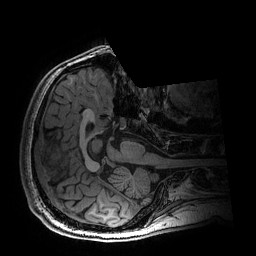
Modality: T1w
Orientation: axial
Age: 19
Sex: male
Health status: healthy
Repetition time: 2.53 s
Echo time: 0.0034 s